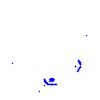
Particle: kaon